Question: Ever since upgrading my Amazon EC2 instance from an m1.large to an m3.large, task manager is always frozen, to the exact moment when opening it. This is occurring on two separate instances.

What gives?
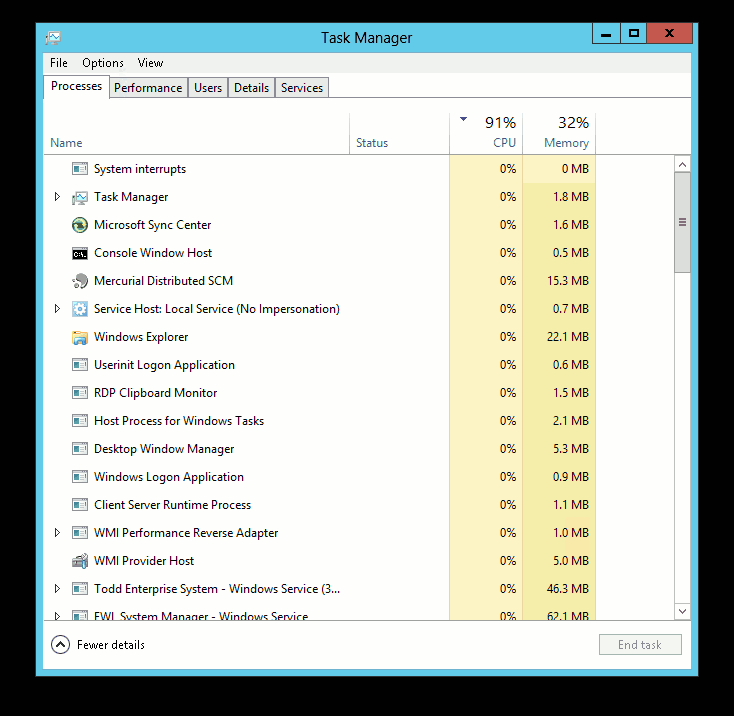
Answer: I had the same issue today after switching from t2.micro to t2.small
For some reason the Task Manager setting that you can see in the attached screenshot has been changed to 'Paused' during the switch
<URL>